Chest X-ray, PA view. Patient: 63 years old, sex M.
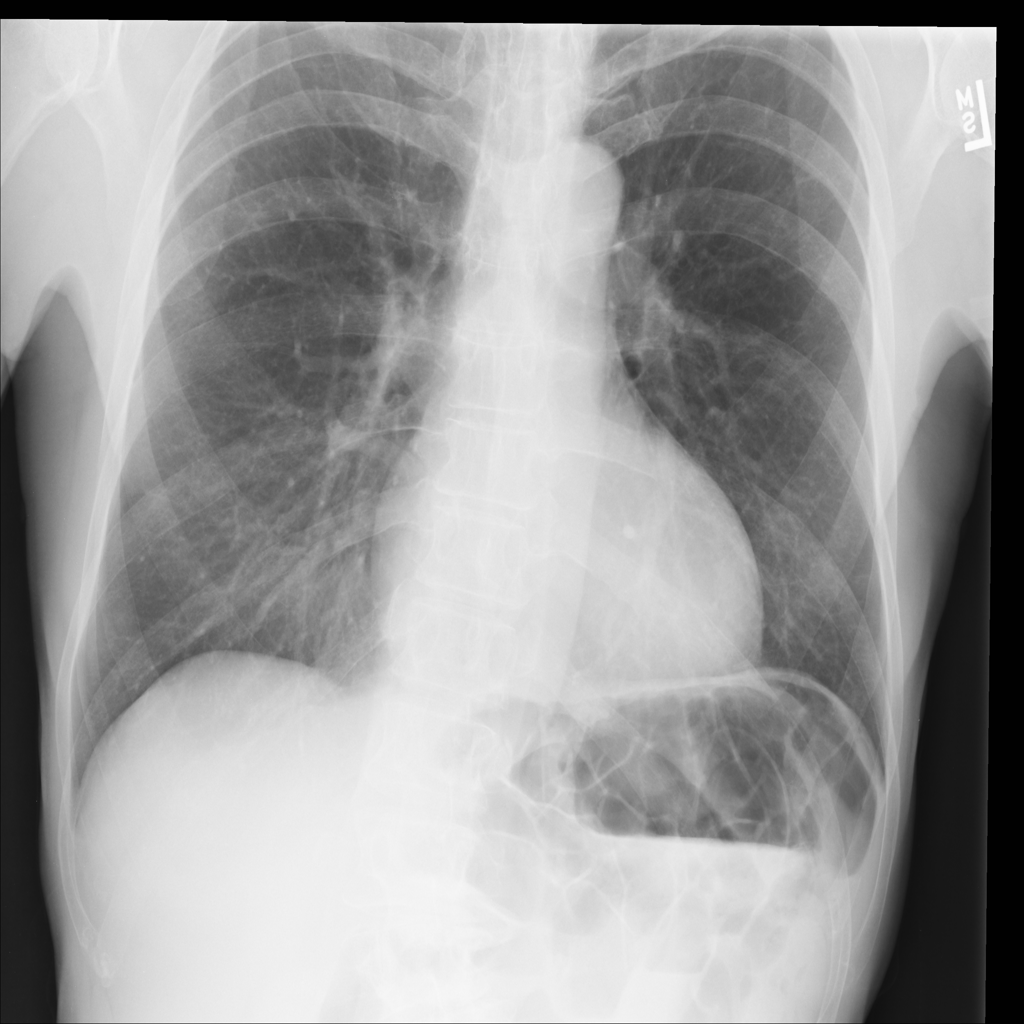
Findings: No Finding